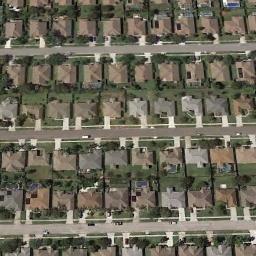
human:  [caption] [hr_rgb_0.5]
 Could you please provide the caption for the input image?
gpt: The residential area is off the highway .

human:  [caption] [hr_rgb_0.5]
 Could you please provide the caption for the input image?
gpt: The dense residential is on the grass next to the road .

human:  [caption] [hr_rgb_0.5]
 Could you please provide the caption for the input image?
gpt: There are many roads and neatly arranged houses and trees and large lawns in densely populated areas .

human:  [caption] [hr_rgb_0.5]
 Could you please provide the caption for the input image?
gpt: A dense residential area has lots of houses with lawns while some roads go through the residential area .

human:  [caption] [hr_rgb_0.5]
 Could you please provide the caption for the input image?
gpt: There are many brown buildings arranged neatly on dense residential area .